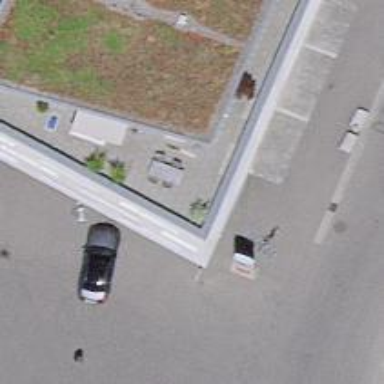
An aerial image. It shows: Car rental facility.